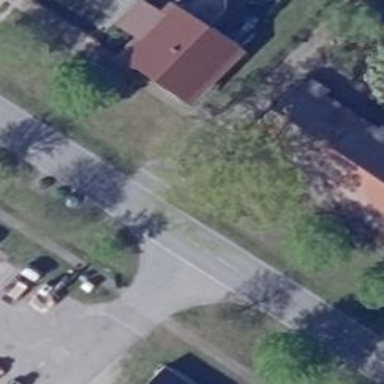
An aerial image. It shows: Tertiary road with asphalt surface and separate sidewalk.